Question: I am trying to implement a filter functionality in a Spring Boot App, but it fails when I try to filter based on an integer.

'public class StudentSearchCriteria {'
'private String firstName;'
'private String lastName;'
'private Integer yearOfStudy;'
'}'
'public class StudentPage {'
'private int pageNumber = 0;'
'private int pageSize = 1;'
'private Sort.Direction sortDirection = Sort.Direction.ASC;'
'private String sortBy = "lastName";'
'}'
'public class StudentCriteriaRepository {'
'''
private final EntityManager entityManager;
private final CriteriaBuilder criteriaBuilder;
public StudentCriteriaRepository(EntityManager entityManager) {
this.entityManager = entityManager;
this.criteriaBuilder = entityManager.getCriteriaBuilder();
}
public Page<Student> findAllWithFilters(StudentPage studentPage,
StudentSearchCriteria studentSearchCriteria) {
CriteriaQuery<Student> criteriaQuery = criteriaBuilder.createQuery(Student.class);
Root<Student> studentRoot = criteriaQuery.from(Student.class);
Predicate predicate = getPredicate(studentSearchCriteria, studentRoot);
criteriaQuery.where(predicate);
setOrder(studentPage, criteriaQuery, studentRoot);
TypedQuery<Student> typedQuery = entityManager.createQuery(criteriaQuery);
typedQuery.setFirstResult(studentPage.getPageNumber() * studentPage.getPageSize());
typedQuery.setMaxResults(studentPage.getPageSize());
Pageable pageable = getPageable(studentPage);
long studentsCount = getStudentsCount(predicate);
return new PageImpl<>(typedQuery.getResultList(), pageable, studentsCount);
}
private Predicate getPredicate(StudentSearchCriteria studentSearchCriteria,
Root<Student> studentRoot) {
List<Predicate> predicates = new ArrayList<>();
if (Objects.nonNull(studentSearchCriteria.getFirstName())) {
predicates.add(
criteriaBuilder.like(studentRoot.get("firstName"),
"%" + studentSearchCriteria.getFirstName() + "%")
);
}
if (Objects.nonNull(studentSearchCriteria.getLastName())) {
predicates.add(
criteriaBuilder.like(studentRoot.get("lastName"),
"%" + studentSearchCriteria.getLastName() + "%")
);
}
if (Objects.nonNull(studentSearchCriteria.getYearOfStudy())) {
predicates.add(
criteriaBuilder.like(studentRoot.get("yearOfStudy"),
"%" + studentSearchCriteria.getYearOfStudy() + "%")
);
}
return criteriaBuilder.and(predicates.toArray(new Predicate[0]));
}
'''
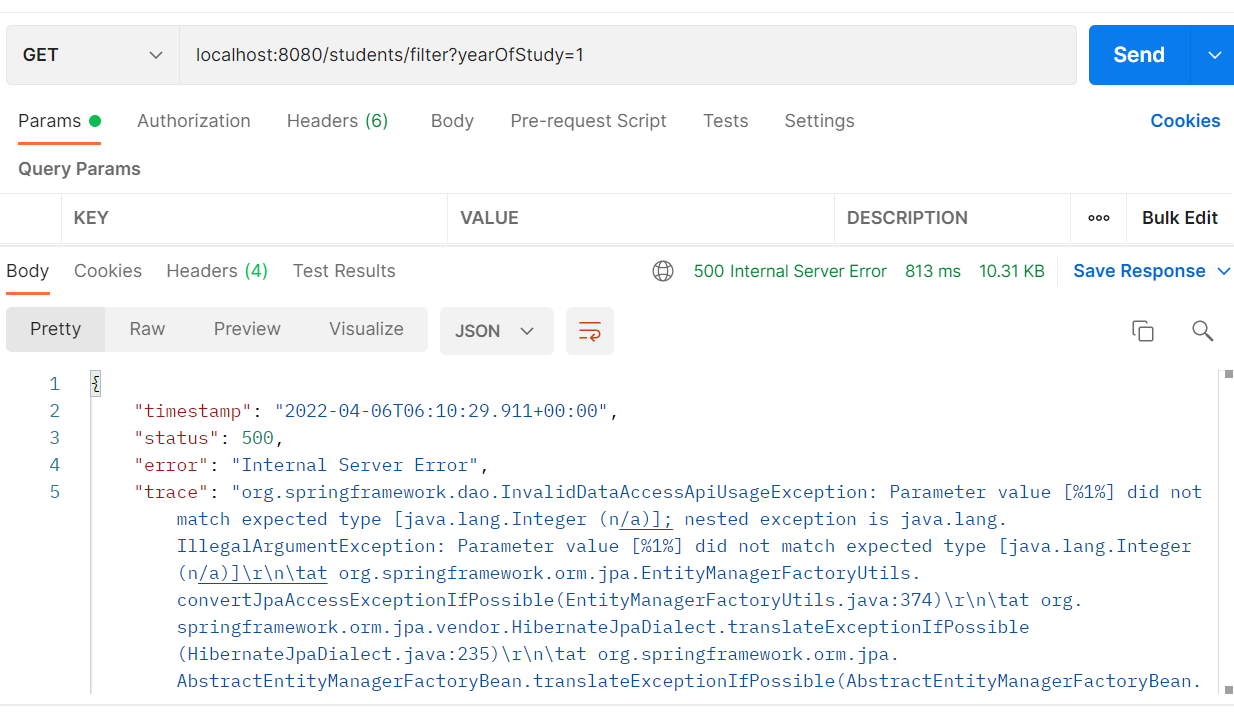
Answer: JPA can't execute 'like' query between 'Integer' and 'String'. Try to convert 'Interger' to 'String' in 'yearOfStudy'
'''
if (Objects.nonNull(studentSearchCriteria.getYearOfStudy())) {
predicates.add(
criteriaBuilder.like(studentRoot.get("yearOfStudy").as(String.class), "%" + studentSearchCriteria.getYearOfStudy() + "%")
);
}
'''